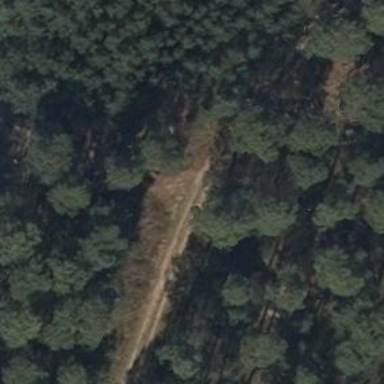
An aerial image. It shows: Dirt track road with grade3 tracktype.